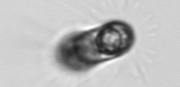
Label: Corethron_hystrix